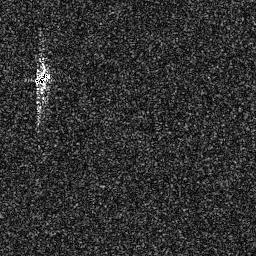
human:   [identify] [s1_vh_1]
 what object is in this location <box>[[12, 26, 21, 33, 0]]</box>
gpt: <ref>1 small ship at the left</ref>